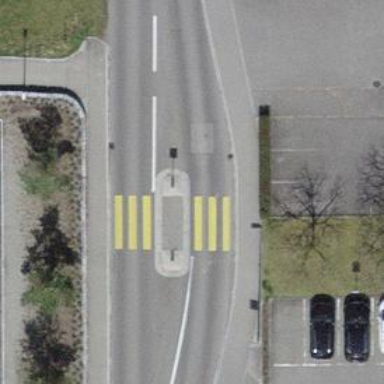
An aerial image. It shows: Uncontrolled zebra crossing with island. The crossing is marked with zebra stripes.